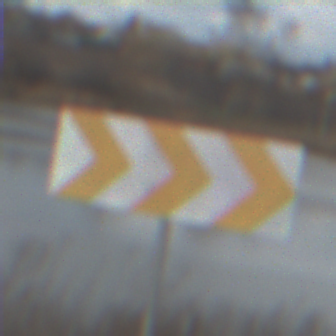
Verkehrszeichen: RichtungstafelnInKurvenGrossLinks
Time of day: SunriseSunset
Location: Outdoor (RoadRail)
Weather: PartlyCloudy
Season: NotSpecified
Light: Natural